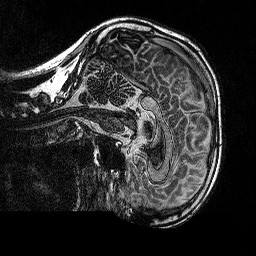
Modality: MP2RAGE
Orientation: sagittal
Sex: male
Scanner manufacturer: siemens
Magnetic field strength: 3 T
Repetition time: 5 s
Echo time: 0.00292 s